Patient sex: F
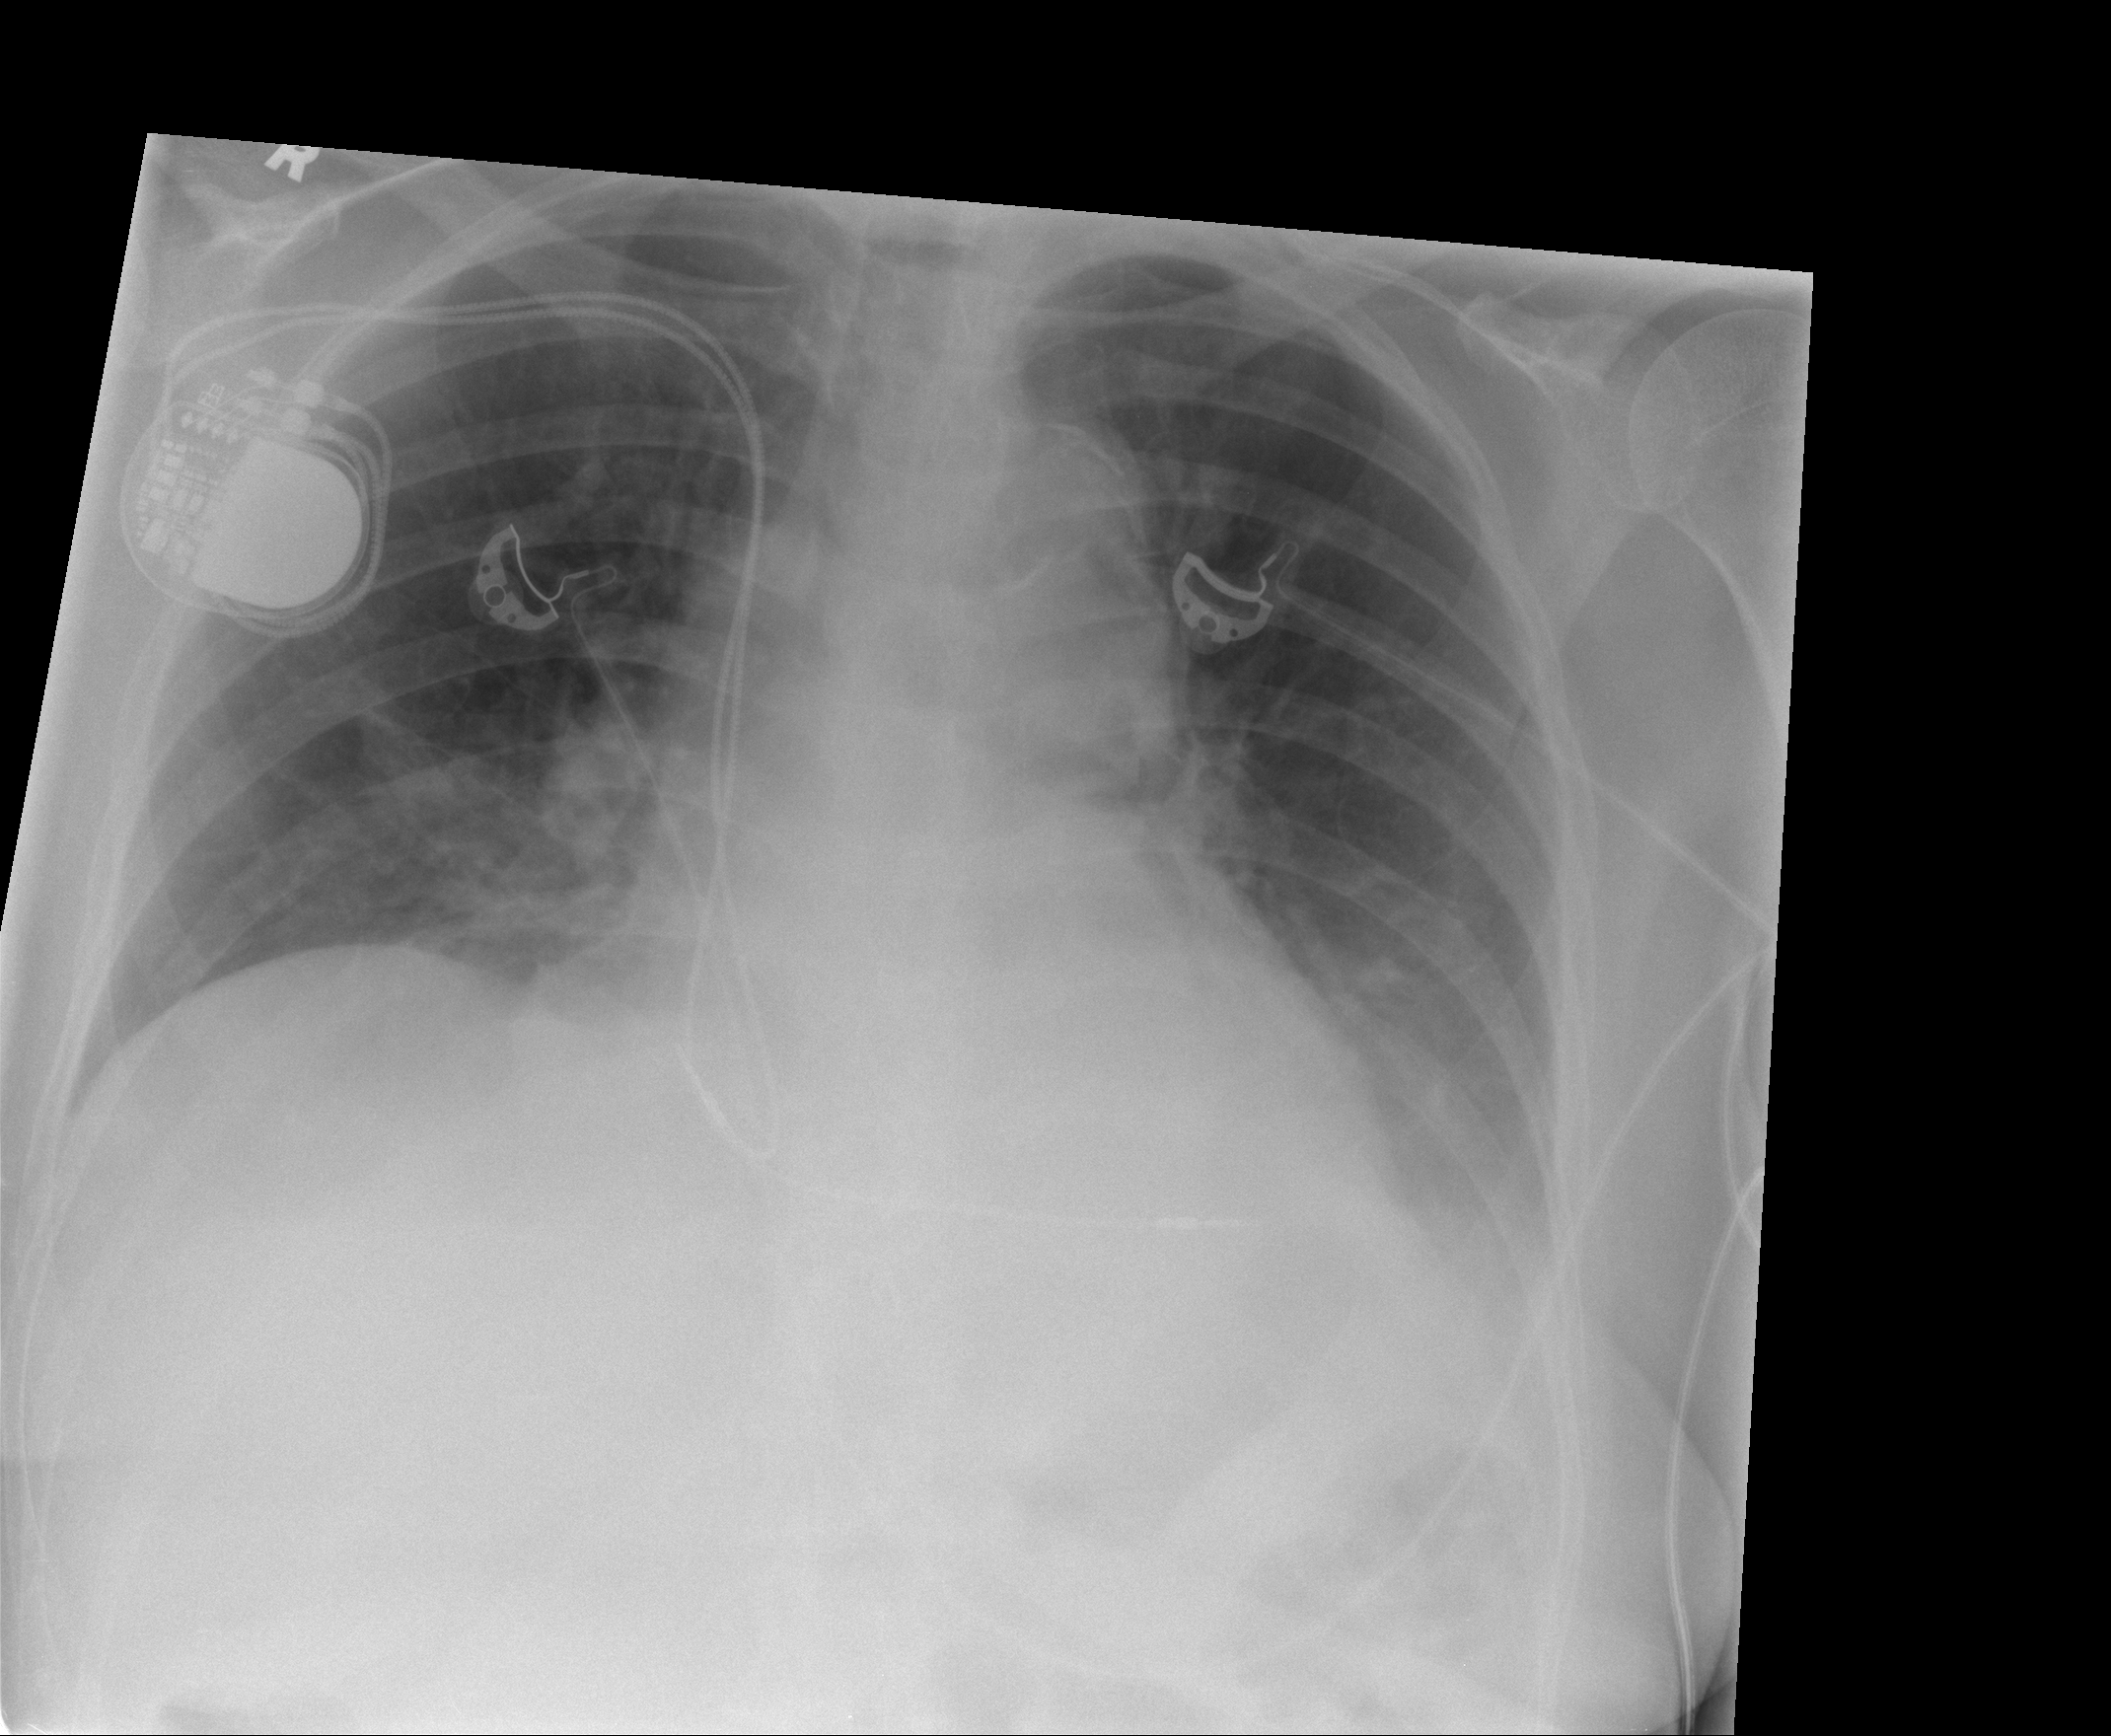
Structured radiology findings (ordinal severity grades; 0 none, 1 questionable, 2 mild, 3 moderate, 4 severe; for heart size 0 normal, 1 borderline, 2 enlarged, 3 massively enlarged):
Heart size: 0
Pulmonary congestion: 1
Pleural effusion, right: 1
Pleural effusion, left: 0
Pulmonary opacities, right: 0
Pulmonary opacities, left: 0
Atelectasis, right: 1
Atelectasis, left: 2